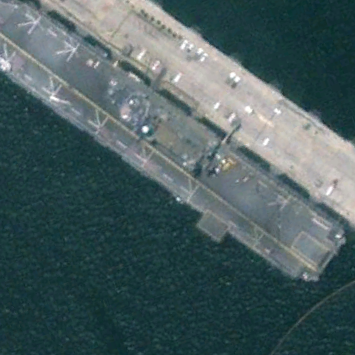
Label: assault